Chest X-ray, PA view. Patient: 31 years old, sex F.
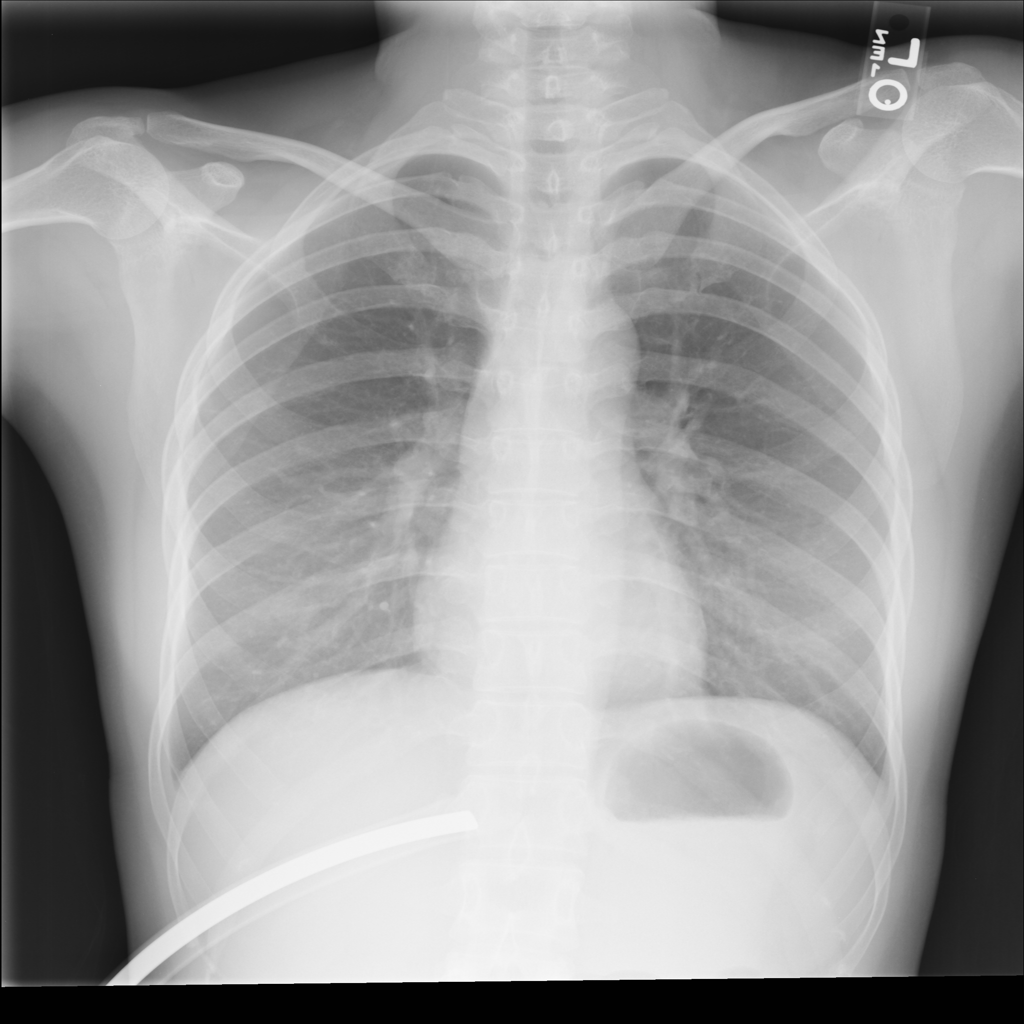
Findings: No Finding